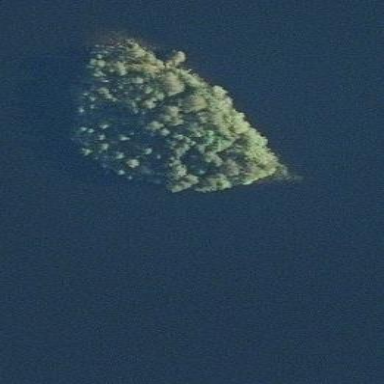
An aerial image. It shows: Islet.